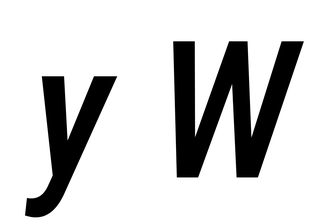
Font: Roboto-Italic_Condensed_Medium_Italic